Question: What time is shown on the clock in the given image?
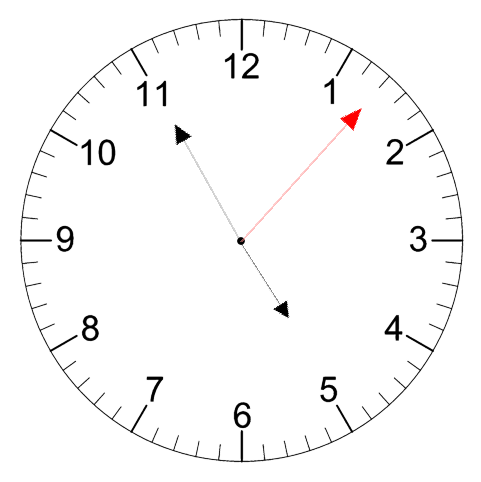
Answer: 04:55:07